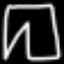
Label: pants